Question: I need to make padding between bootstrap elements and card, but Im able only to make paddings on bottom and top of the card not on the right and left side. How can I make space between them? Here is the code that I need to fix
'''
<!DOCTYPE html>
<html>
<head>
<meta charset="utf-8" />
<meta http-equiv="X-UA-Compatible" content="IE=edge">
<title>Page Title</title>
<meta name="viewport" content="width=device-width, initial-scale=1">
<link rel="stylesheet" type="text/css" media="screen" href="main.css" />
<script src="main.js"></script>
<link rel="stylesheet" href="https://stackpath.bootstrapcdn.com/bootstrap/4.1.3/css/bootstrap.min.css" integrity="sha384-MCw98/SFnGE8fJT3GXwEOngsV7Zt27NXFoaoApmYm81iuXoPkFOJwJ8ERdknLPMO" crossorigin="anonymous">
<script src="https://code.jquery.com/jquery-3.3.1.slim.min.js" integrity="sha384-q8i/X+965DzO0rT7abK41JStQIAqVgRVzpbzo5smXKp4YfRvH+8abtTE1Pi6jizo" crossorigin="anonymous"></script>
<script src="https://cdnjs.cloudflare.com/ajax/libs/popper.js/1.14.3/umd/popper.min.js" integrity="sha384-ZMP7rVo3mIykV+2+9J3UJ46jBk0WLaUAdn689aCwoqbBJiSnjAK/l8WvCWPIPm49" crossorigin="anonymous"></script>
<script src="https://stackpath.bootstrapcdn.com/bootstrap/4.1.3/js/bootstrap.min.js" integrity="sha384-ChfqqxuZUCnJSK3+MXmPNIyE6ZbWh2IMqE241rYiqJxyMiZ6OW/JmZQ5stwEULTy" crossorigin="anonymous"></script>
</head>
<body>
<nav class="navbar navbar-expand-lg navbar-light bg-light">
<img src="images/logo_mini.svg" hspace="5" style="width:35px;height:35px;">
<a class="navbar-brand" href="#">pslib.apps
<span class="sr-only">(current)</span></a>
<button class="navbar-toggler" type="button" data-toggle="collapse" data-target="#navbarNavDropdown" aria-controls="navbarNavDropdown" aria-expanded="false" aria-label="Toggle navigation">
<span class="navbar-toggler-icon"></span>
</button>
<div class="collapse navbar-collapse" id="navbarNavDropdown">
<ul class="navbar-nav">
<li class="nav-item">
<a class="nav-link" href="#">Prace</a>
</li>
<li class="nav-item">
<a class="nav-link" href="#">Praxe</a>
</li>
<li class="nav-item dropdown active">
<a class="nav-link dropdown-toggle" href="#" id="navbarDropdownMenuLink" role="button" data-toggle="dropdown" aria-haspopup="true" aria-expanded="false">
Skolni data
</a>
<div class="dropdown-menu" aria-labelledby="navbarDropdownMenuLink">
<a class="dropdown-item" href="#">Studenti</a>
<a class="dropdown-item" href="#">Predmety</a>
<a class="dropdown-item" href="#">Tridy</a>
<a class="dropdown-item" href="#">Ucitele</a>
</div>
</li>
</ul>
</div>
<button class="btn btn-outline-secondary" style="margin:5px;">Zaregistrovat se</button>
<button class="btn btn-outline-secondary" style="margin:5px;">Prihlasit se</button>
</nav>
<div class="container">
<h6 style="text-align: left;font-weight:normal" class="alert alert-danger">Nespravne heslo</h6>
<div class="row">
<div class="col-8">
<div class="jumbotron">
<h1 class="display-4">pslib</h1>
<p class="lead">Lorem ipsum.</p>
<hr class="my-4">
<p>Dolor.</p>
<p class="lead">
<a class="btn btn-primary btn-lg" href="#" role="button">Registrace</a>
</p>
</div>
</div>
<div class="col-md"> <p>
<div class="card">
<form>
<div class="form-group">
<h3 class="form-text">Prihlaseni</h3>
<label for="exampleInputEmail1">E-Mailova adresa</label>
<input type="email" class="form-control" id="exampleInputEmail1" aria-describedby="emailHelp">
</div>
<div class="form-group">
<label for="exampleInputPassword1">Heslo</label>
<input type="password" class="form-control" id="exampleInputPassword1">
</div>
<div class="form-group form-check">
<input type="checkbox" class="form-check-input" id="exampleCheck1">
<label class="form-check-label" for="exampleCheck1">Dlouhodobe prihlaseni</label>
</div>
<button type="submit" class="btn btn-primary">Prihlasit</button>
</form>
</p>
</div>
</div>
<div class = "row">
<div class="col-12 col-sm-6 col-lg-4">
<div class="card">
<img class="card-img-top" src="lbc.jpg" alt="Card image cap">
<div class="card-body">
<h5 class="card-title">Card title</h5>
<p class="card-text">Some quick example text to build on the card title and make up the bulk of the card's content.</p>
<a href="#" class="btn btn-primary">Go somewhere</a>
</div>
</div>
</div>
<div class="col-12 col-sm-6 col-lg-4">
<div class="card">
<img class="card-img-top" src="lbc.jpg" alt="Card image cap">
<div class="card-body">
<h5 class="card-title">Card title</h5>
<p class="card-text">Some quick example text to build on the card title and make up the bulk of the card's content.</p>
<a href="#" class="btn btn-primary">Go somewhere</a>
</div>
</div>
</div>
<div class="col-12 col-sm-6 col-lg-4">
<div class="card">
<img class="card-img-top" src="lbc.jpg" alt="Card image cap">
<div class="card-body">
<h5 class="card-title">Card title</h5>
<p class="card-text">Some quick example text to build on the card title and make up the bulk of the card's content.</p>
<a href="#" class="btn btn-primary">Go somewhere</a>
</div>
</div>
</div>
</div>
</div>
<div class="bg-transparent text-lightgrey p-3 m-2">
<p class="text-center">Designed in 2018 by pslib.cz</p>
</div>
</body>
</html>
'''
code starts on line 61. Here is a picture how it should look like

My code isnt finished yet but I need to solve the padding first, I also tried to put it in container but still nothing.
I hope someone can solve it because I have no idea how to resolve it...
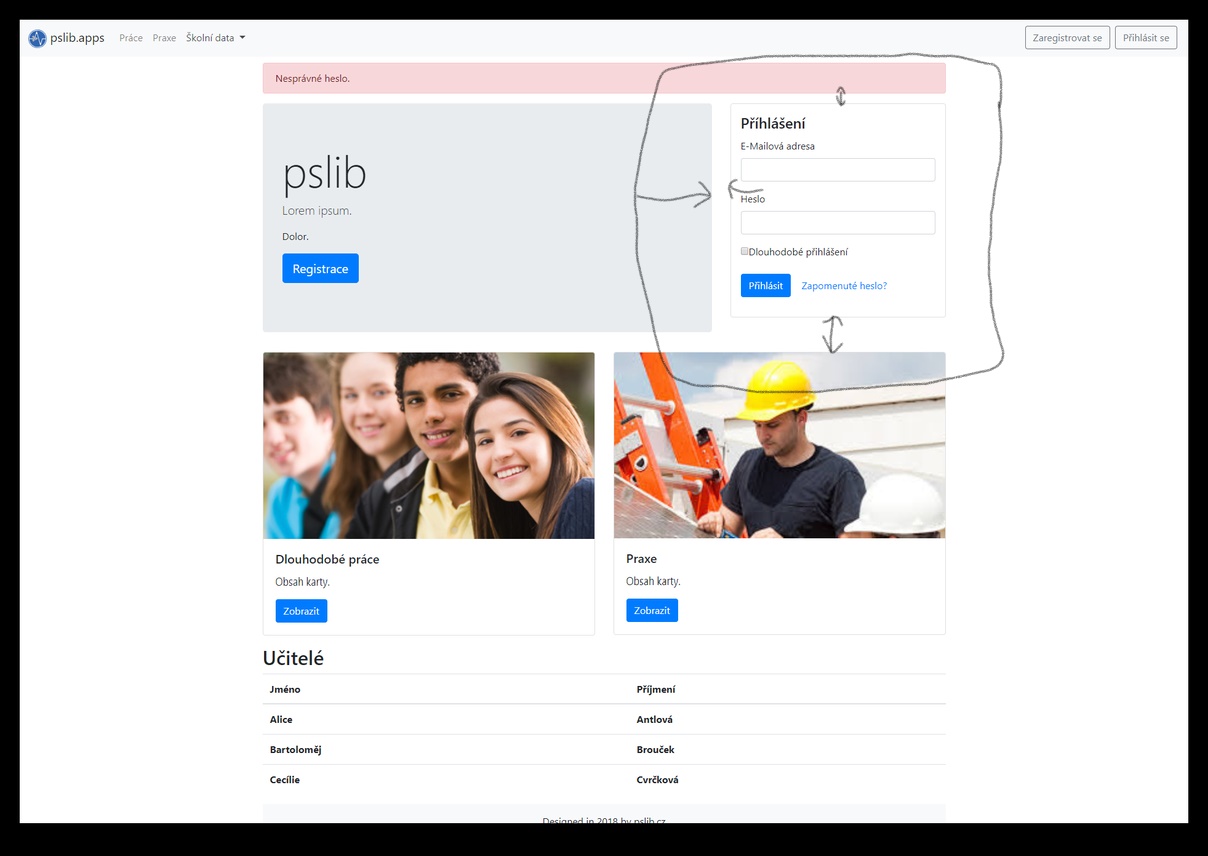
Answer: I was able to add padding to your form like so:
'''
<div class="card" style="padding-left: 10px; padding-right: 10px;">
'''
Or if you want to move the whole card to left or right use:
'''
<div class="card" style=" margin-left: 40px; margin-right: 40px;">
'''
Hope this helps :)